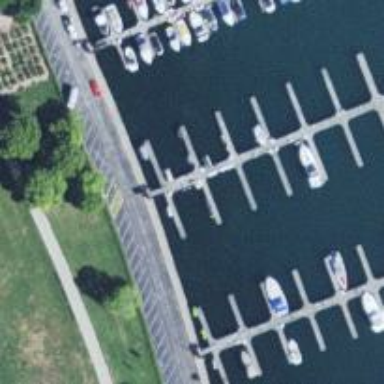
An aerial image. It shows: Man-made pier.